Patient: sex F, age 55
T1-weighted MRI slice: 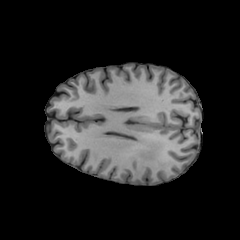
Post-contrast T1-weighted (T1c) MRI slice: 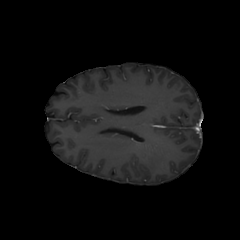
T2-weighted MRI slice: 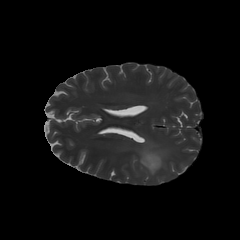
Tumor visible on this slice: yes
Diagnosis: Glioblastoma, IDH-wildtype
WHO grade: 4